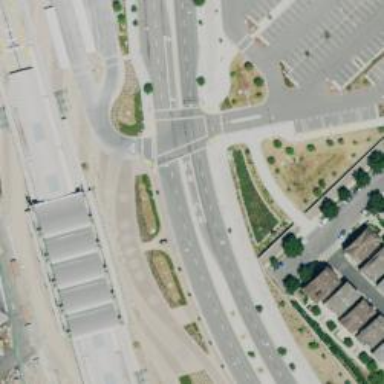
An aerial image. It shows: Crossing on the cycleway.